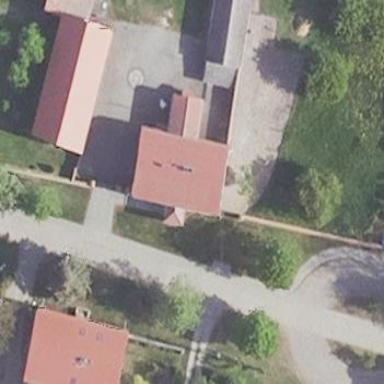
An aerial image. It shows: Residential building.